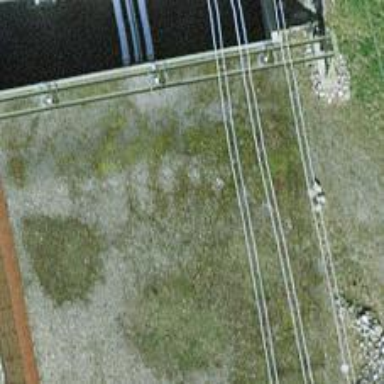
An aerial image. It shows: Insulator used in power equipment.